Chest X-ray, AP view. Patient: 44 years old, sex M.
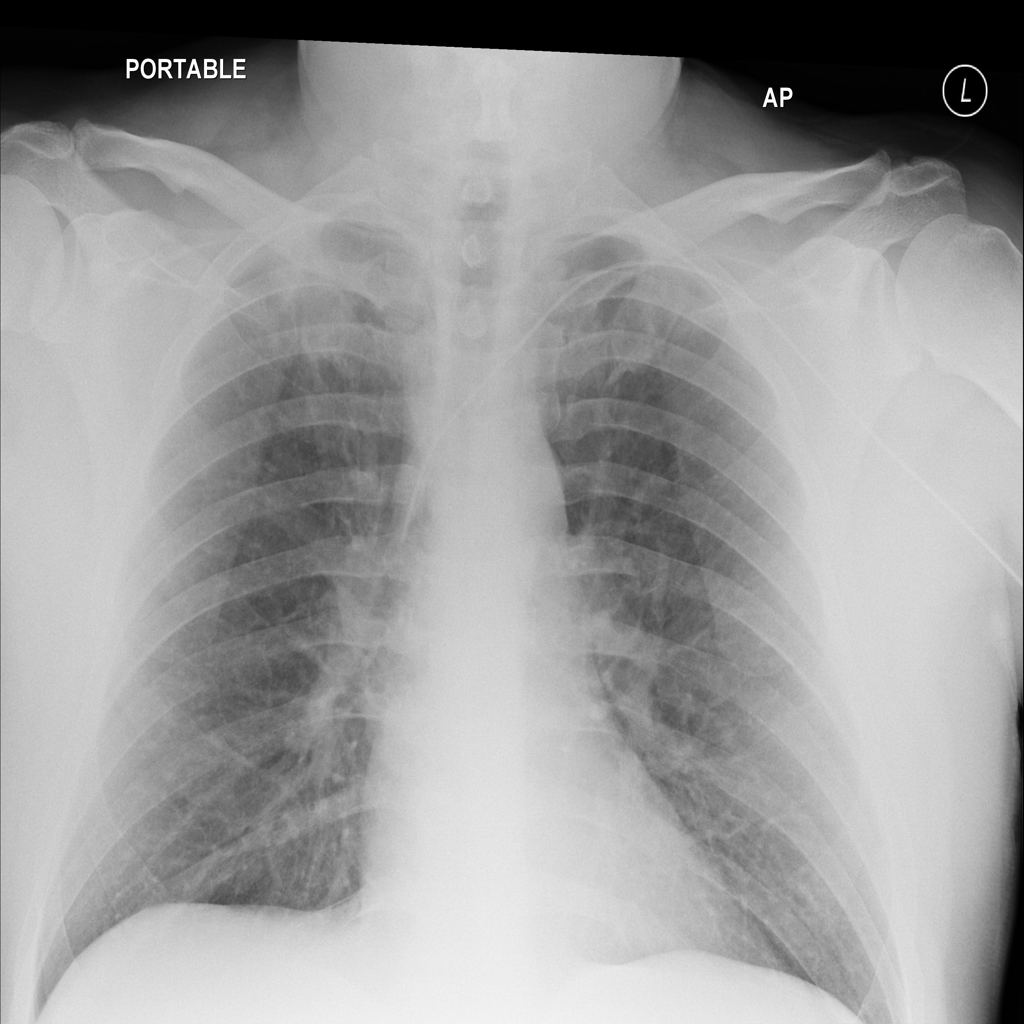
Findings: No Finding